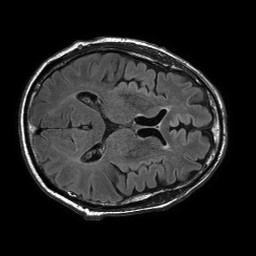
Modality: FLAIR
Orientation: axial
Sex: male
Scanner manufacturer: philips
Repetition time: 11 s
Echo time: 0.125 s